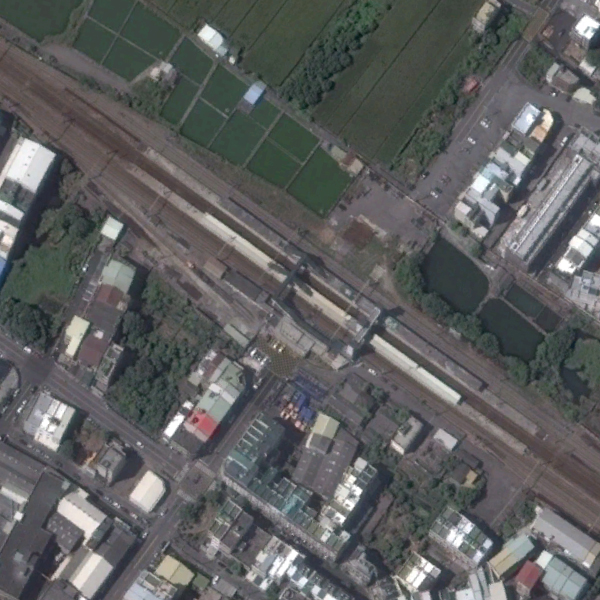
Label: RailwayStation